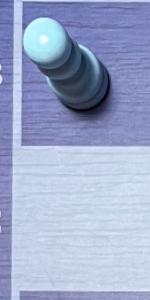
Label: Empty